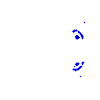
Particle: pion